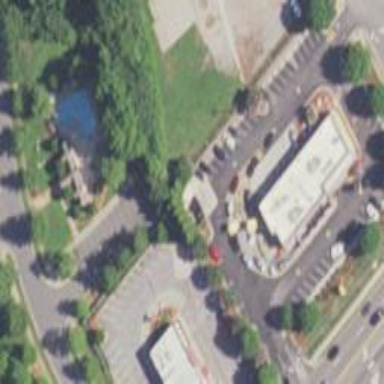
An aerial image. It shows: Commercial area with fast food restaurant.